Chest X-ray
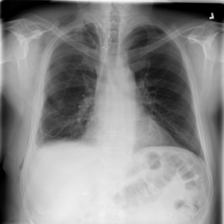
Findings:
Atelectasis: negative
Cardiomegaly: negative
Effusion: negative
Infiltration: positive
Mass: negative
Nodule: negative
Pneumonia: negative
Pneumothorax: negative
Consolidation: negative
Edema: negative
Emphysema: positive
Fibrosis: negative
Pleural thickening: negative
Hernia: negative